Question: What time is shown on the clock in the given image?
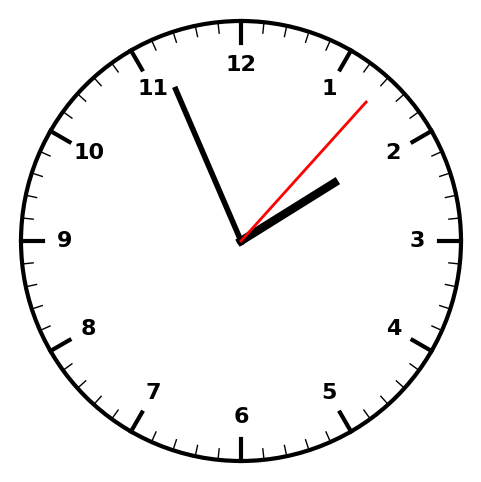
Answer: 01:56:07